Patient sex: M
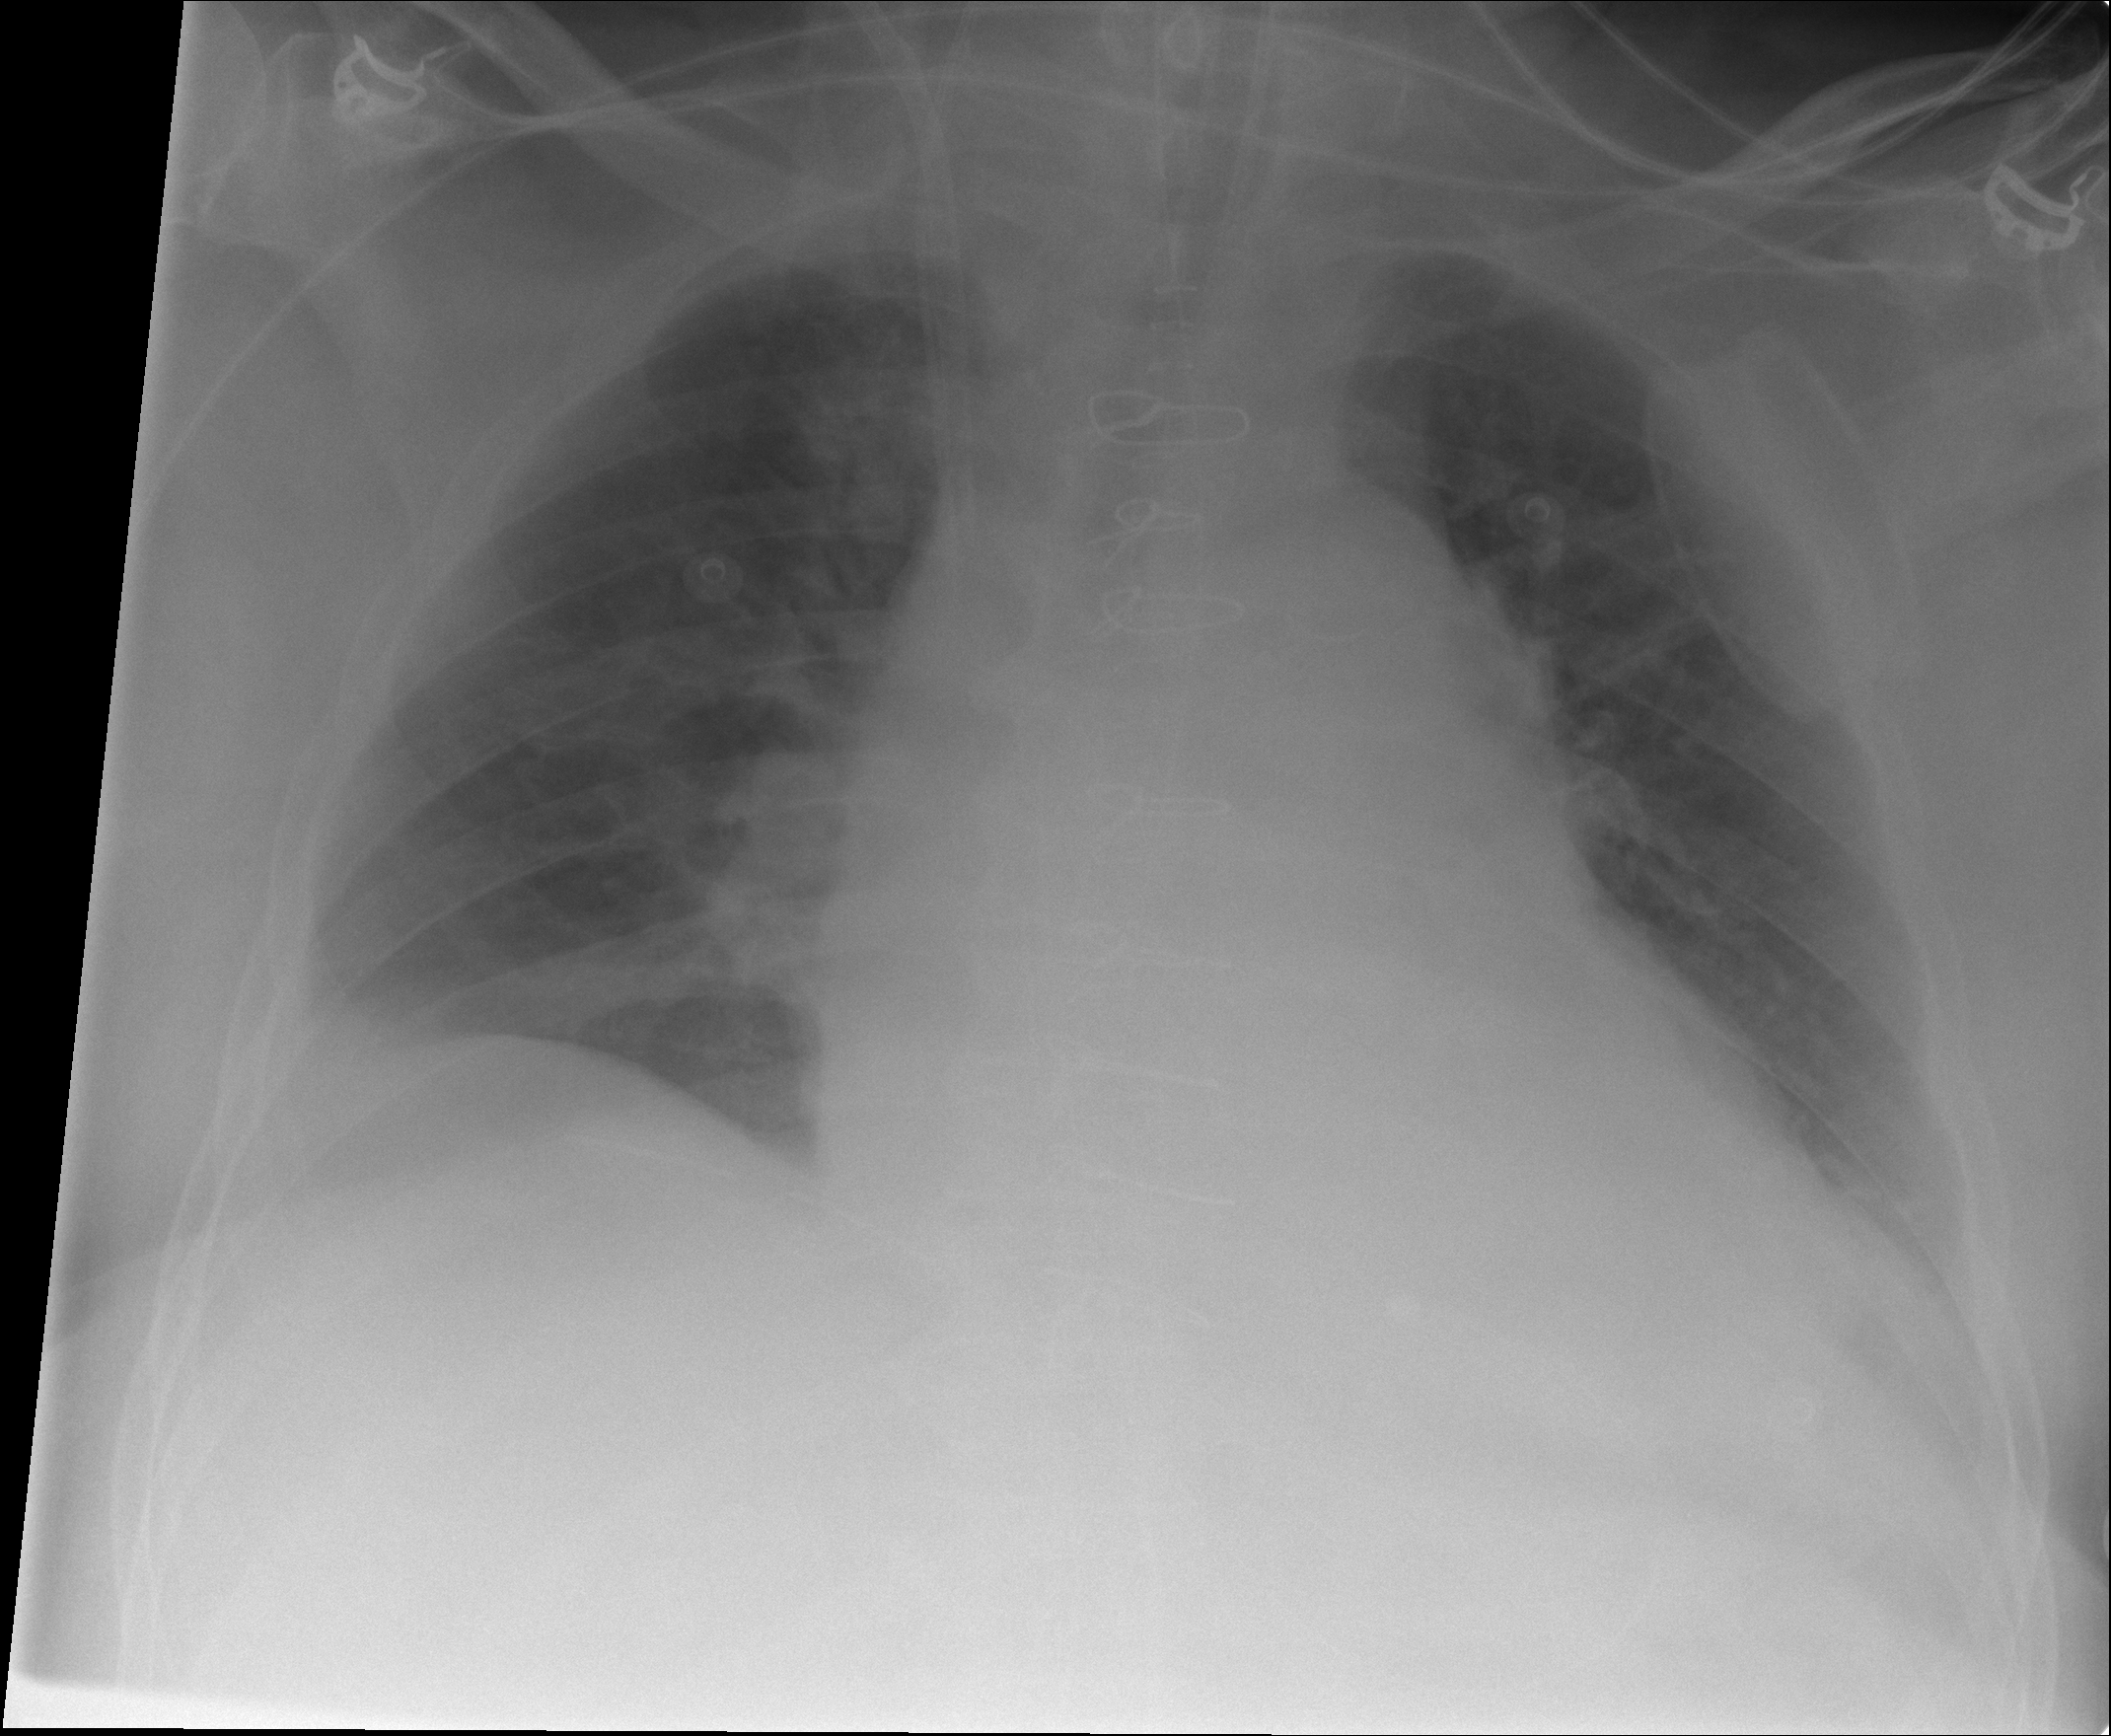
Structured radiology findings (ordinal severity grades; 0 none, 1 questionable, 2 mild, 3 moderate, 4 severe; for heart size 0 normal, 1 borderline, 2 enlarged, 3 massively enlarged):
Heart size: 3
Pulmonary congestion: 2
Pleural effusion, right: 0
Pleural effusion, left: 0
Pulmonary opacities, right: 0
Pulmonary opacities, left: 0
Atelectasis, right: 0
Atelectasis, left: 0